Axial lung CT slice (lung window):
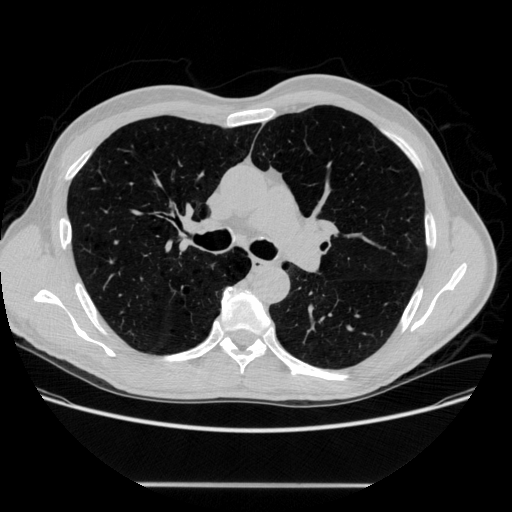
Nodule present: no